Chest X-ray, AP view. Patient: 49 years old, sex M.
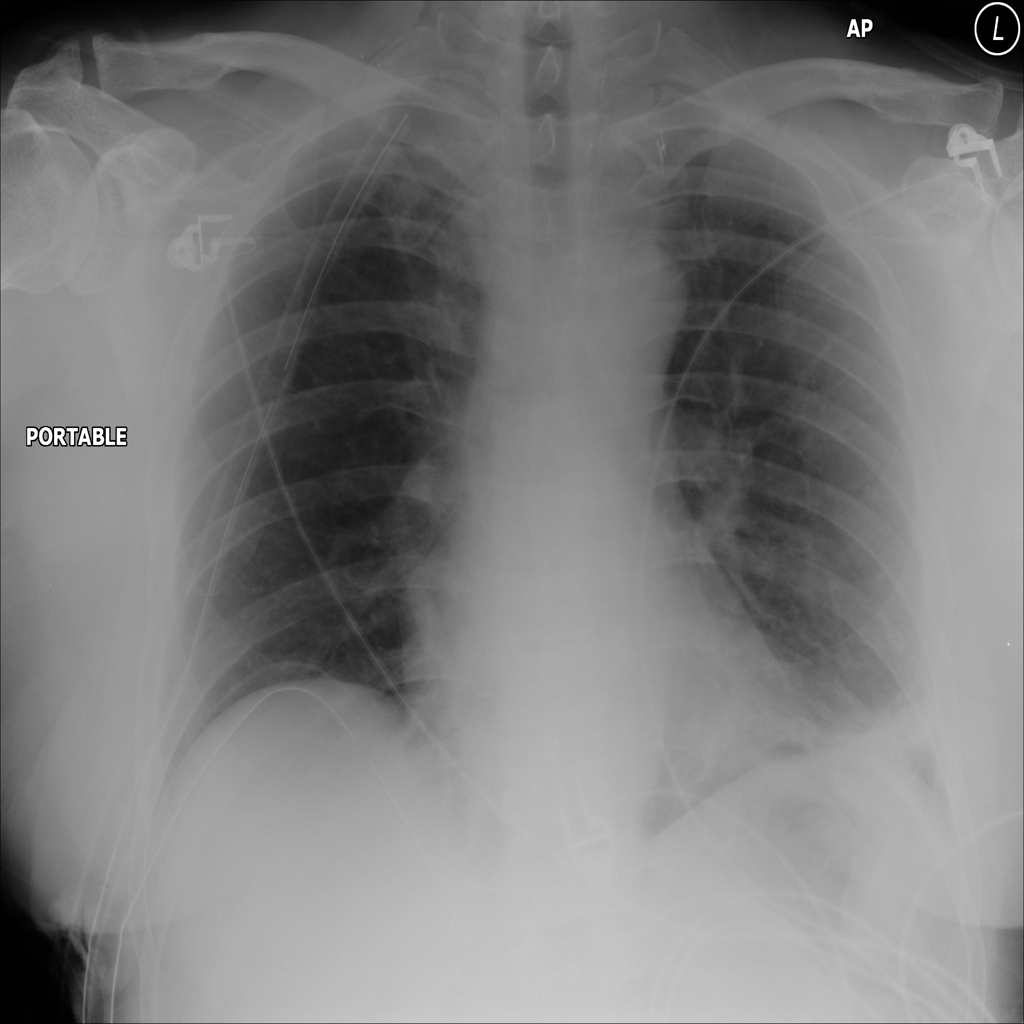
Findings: Atelectasis